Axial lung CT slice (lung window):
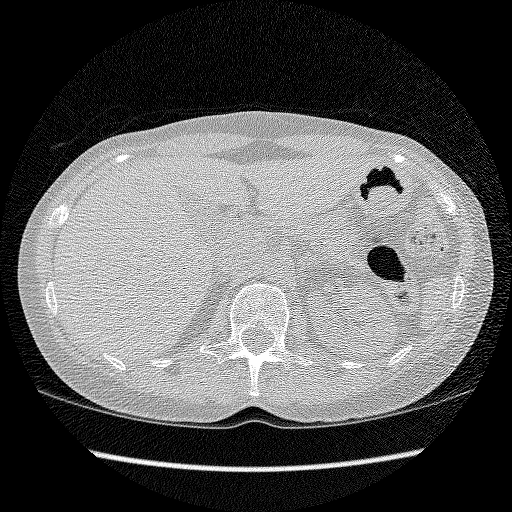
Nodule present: no